Question: I have three tables in my database t1, t2 and t3 and t1 is "base" of t2 and t3. Each table has a column named Id and t2 and t3 has also a column named t1Id.
There are also ForeignKey-Constraints on t1.t1Id and t2.t1Id / t3.t1Id with cardinality 1 to 0..1.
In VisualStudio EF-Modeldesigner I generated the following situation:

Indeed there are more columns, but they have nothing to do with my problem ;-). During compile I got two errors with the error code 3024:
'''
Problem in mapping fragments starting at line xy: Must specify mapping for all key properties t1.t1Id of the EntitySet t1s
'''
I use POCO-Classes
I can't see where the problem could be. I tried to solve the problem by adding the ForeignKey-association and navigation-properties without success.
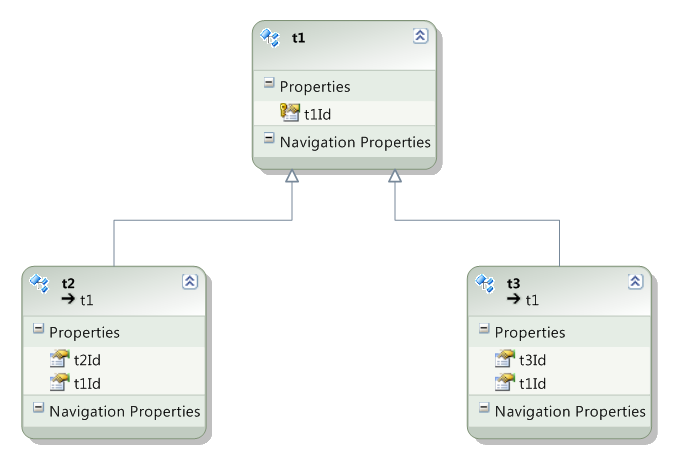
Answer: You shouldn't add t1id to the derived types, t1id is implied on derived types.
To rebuild the mappings press "Generate Database From Model"
Edit: Put the t1id only on t1, not on T2 and T3